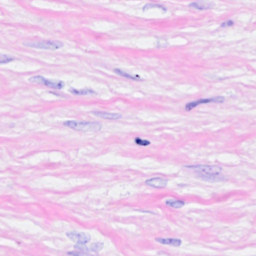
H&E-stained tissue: Breast